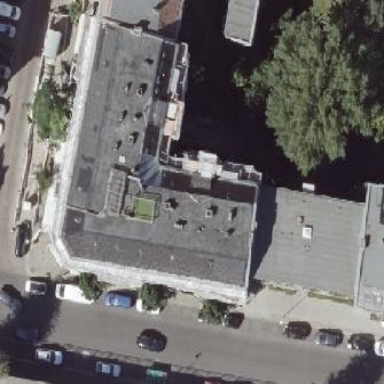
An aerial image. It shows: Hipped-roof building with apartments.